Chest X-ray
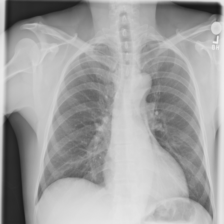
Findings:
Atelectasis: negative
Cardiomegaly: negative
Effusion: negative
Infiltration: negative
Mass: negative
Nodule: negative
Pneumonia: negative
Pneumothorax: negative
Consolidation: negative
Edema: negative
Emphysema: negative
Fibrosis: negative
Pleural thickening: negative
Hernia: negative